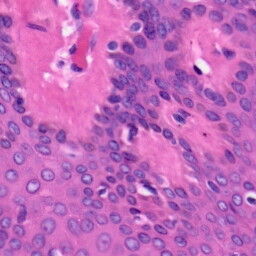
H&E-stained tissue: Skin